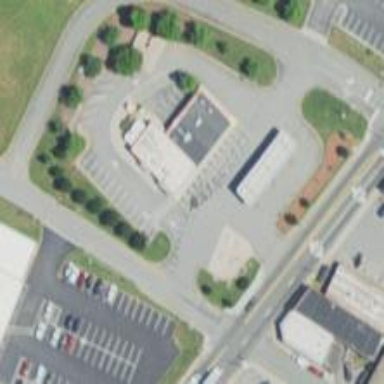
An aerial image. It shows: Convenience shop.